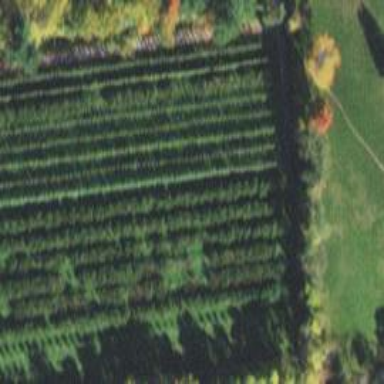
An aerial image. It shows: Orchard planted with peach trees.